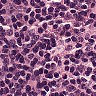
Metastatic tissue present: no